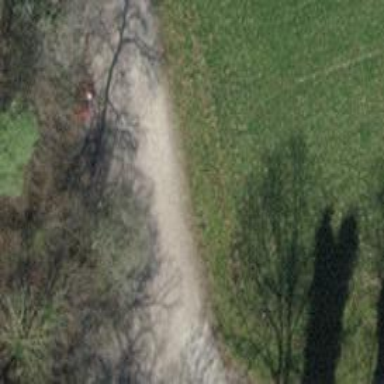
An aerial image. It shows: Service road with pebblestone surface.